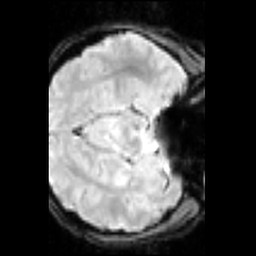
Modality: inplaneT2
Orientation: axial
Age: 25
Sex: male